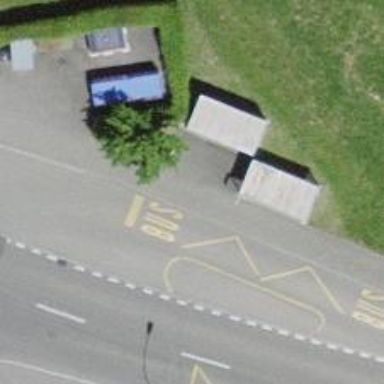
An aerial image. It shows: Bus stop with shelter. It is platform for public transport.